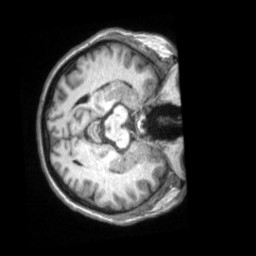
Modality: T1w
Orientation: axial
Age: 65
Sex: female